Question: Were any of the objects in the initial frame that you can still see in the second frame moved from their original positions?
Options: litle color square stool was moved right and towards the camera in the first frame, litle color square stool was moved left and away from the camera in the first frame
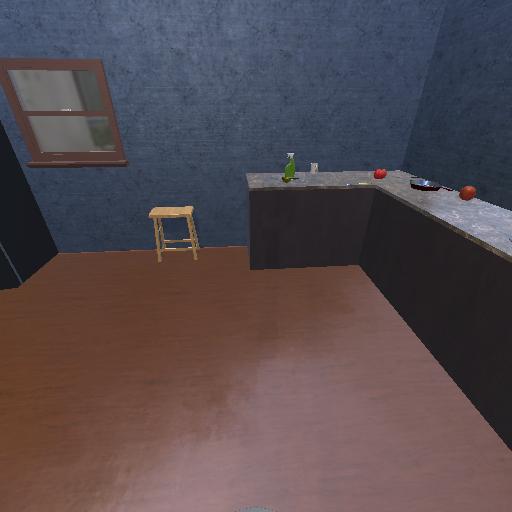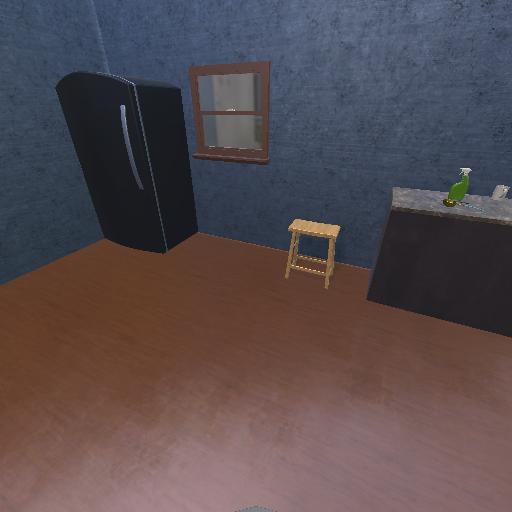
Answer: litle color square stool was moved right and towards the camera in the first frame